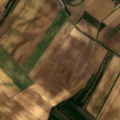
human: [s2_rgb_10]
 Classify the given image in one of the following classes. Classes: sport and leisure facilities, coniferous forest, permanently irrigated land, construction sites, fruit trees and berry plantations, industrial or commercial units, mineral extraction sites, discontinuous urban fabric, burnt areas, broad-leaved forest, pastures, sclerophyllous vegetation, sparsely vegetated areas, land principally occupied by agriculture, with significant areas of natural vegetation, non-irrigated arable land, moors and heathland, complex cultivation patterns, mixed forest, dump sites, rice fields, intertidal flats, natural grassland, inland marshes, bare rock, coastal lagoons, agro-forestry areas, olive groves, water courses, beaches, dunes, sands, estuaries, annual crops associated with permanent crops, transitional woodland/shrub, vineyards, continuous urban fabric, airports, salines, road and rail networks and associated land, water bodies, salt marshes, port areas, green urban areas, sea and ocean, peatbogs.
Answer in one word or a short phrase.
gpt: discontinuous urban fabric, non-irrigated arable land, broad-leaved forest